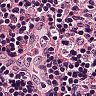
Metastatic tissue present: no